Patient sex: M
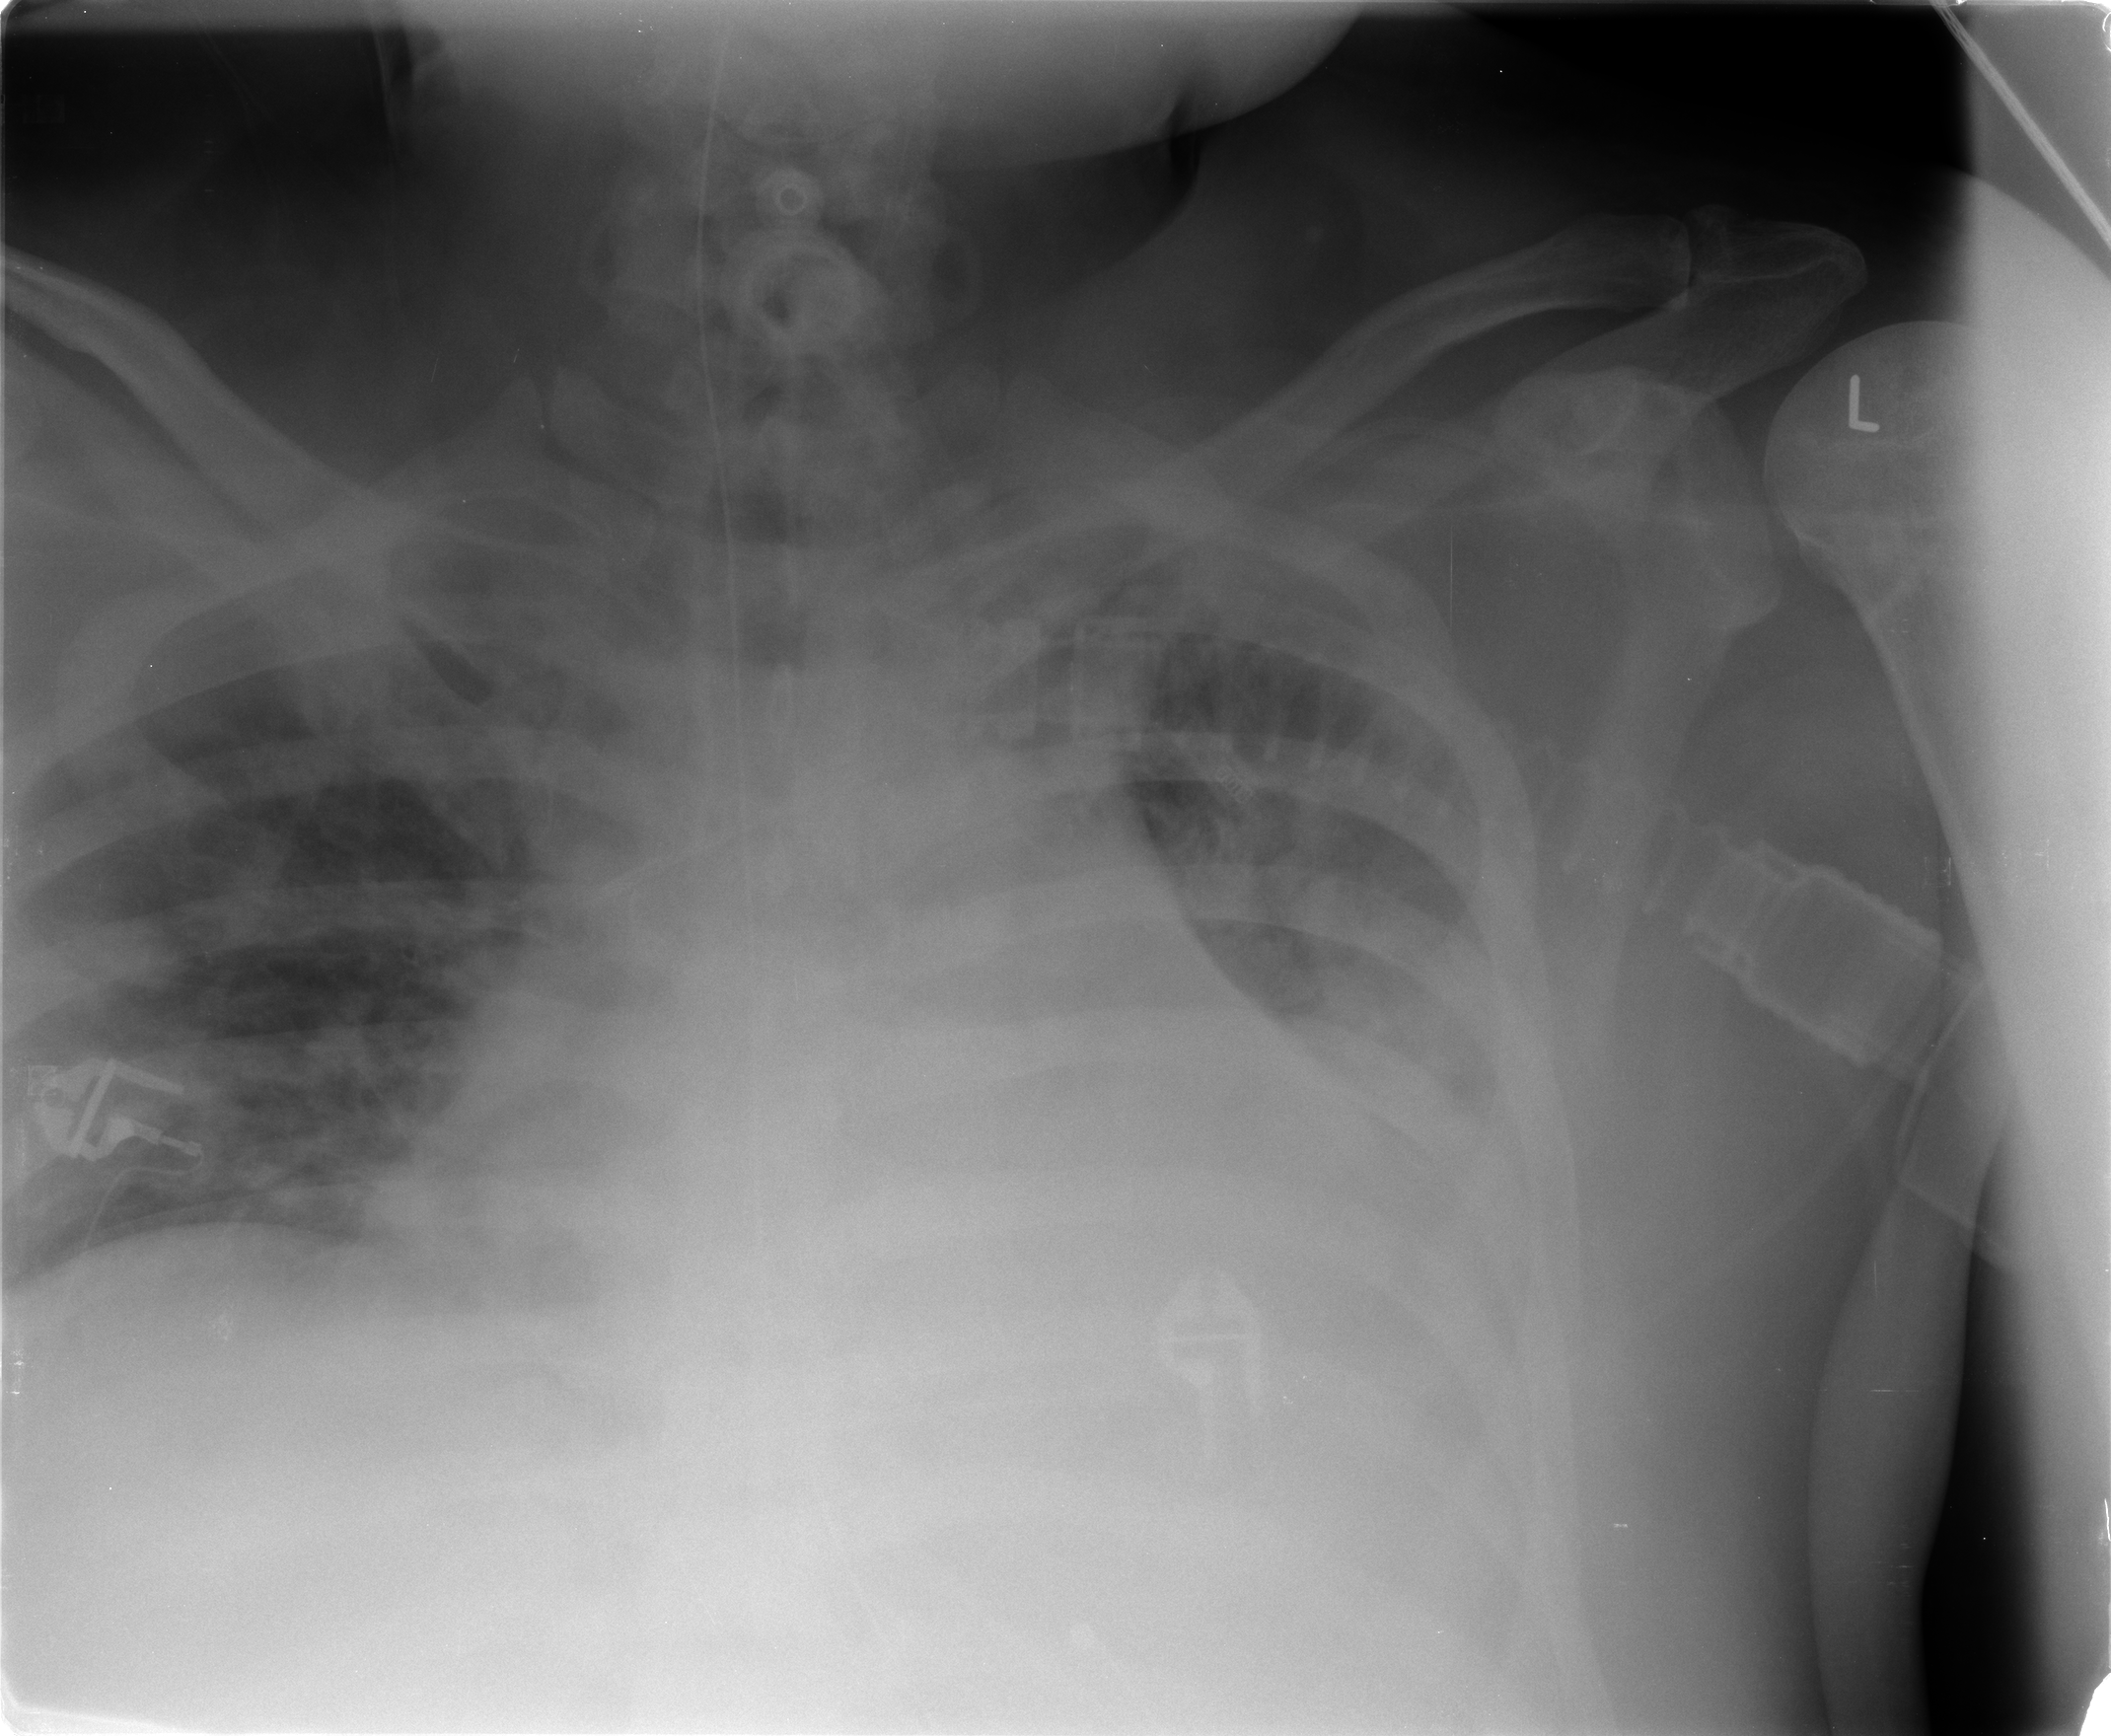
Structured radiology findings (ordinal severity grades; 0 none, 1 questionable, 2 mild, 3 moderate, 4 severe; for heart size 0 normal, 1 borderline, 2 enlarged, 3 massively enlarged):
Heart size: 2
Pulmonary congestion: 3
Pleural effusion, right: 0
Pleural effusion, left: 2
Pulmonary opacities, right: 2
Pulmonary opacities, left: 2
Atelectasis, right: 2
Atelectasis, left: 3